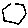
Label: hexagon